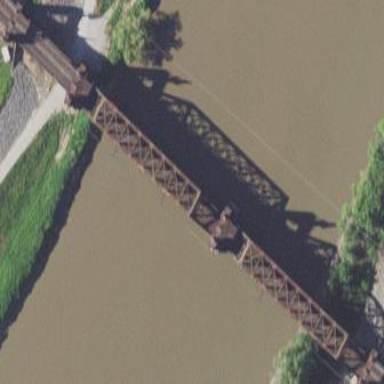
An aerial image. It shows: Man-made bridge.